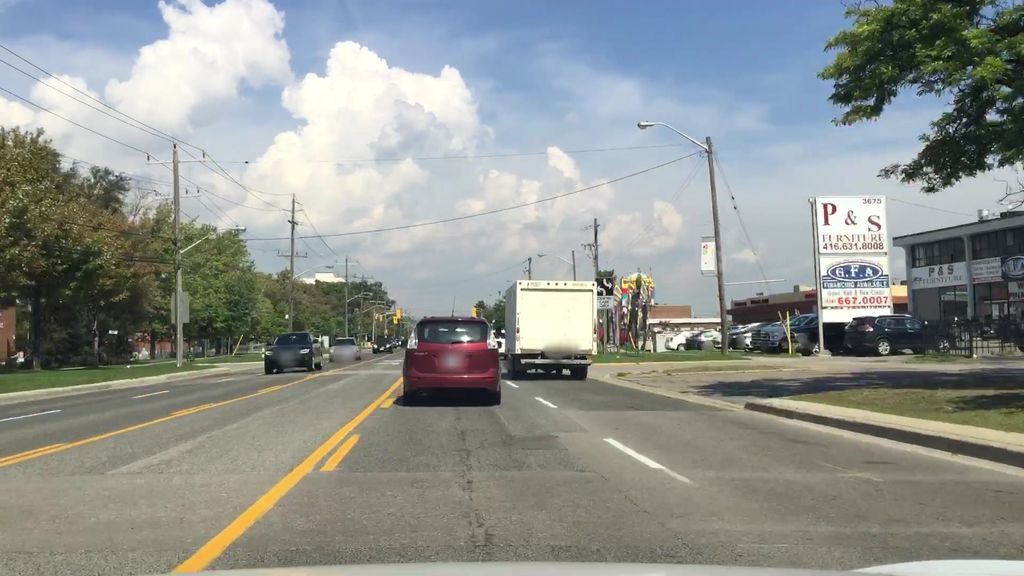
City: toronto